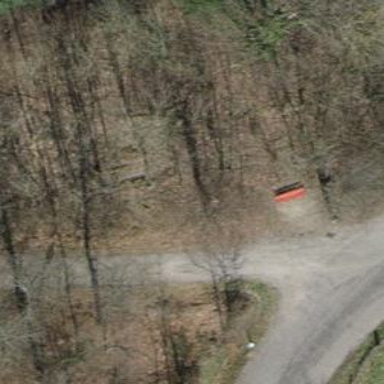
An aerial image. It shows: Bench.